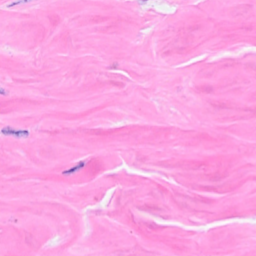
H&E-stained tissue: Breast